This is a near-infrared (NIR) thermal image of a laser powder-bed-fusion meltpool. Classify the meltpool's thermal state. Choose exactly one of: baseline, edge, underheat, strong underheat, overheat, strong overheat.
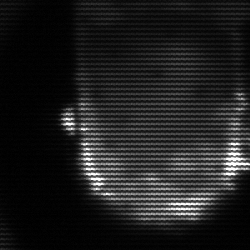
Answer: baseline